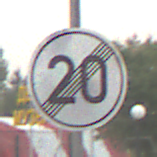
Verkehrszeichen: EndeGeschwindigkeit20
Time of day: MorningAfternoon
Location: Outdoor (Suburban)
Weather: Overcast
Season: NotSpecified
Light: Natural